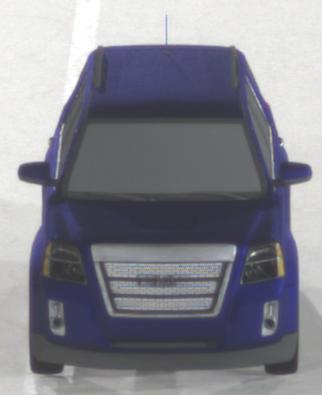
Make: GMC
Model: Terrain
Detailed model: Gen. 1
Model produced from: 2009
Model produced until: 2017
Doors: 5
Color: blue
Road condition: dry road
Daytime: night
Contrast: high contrast